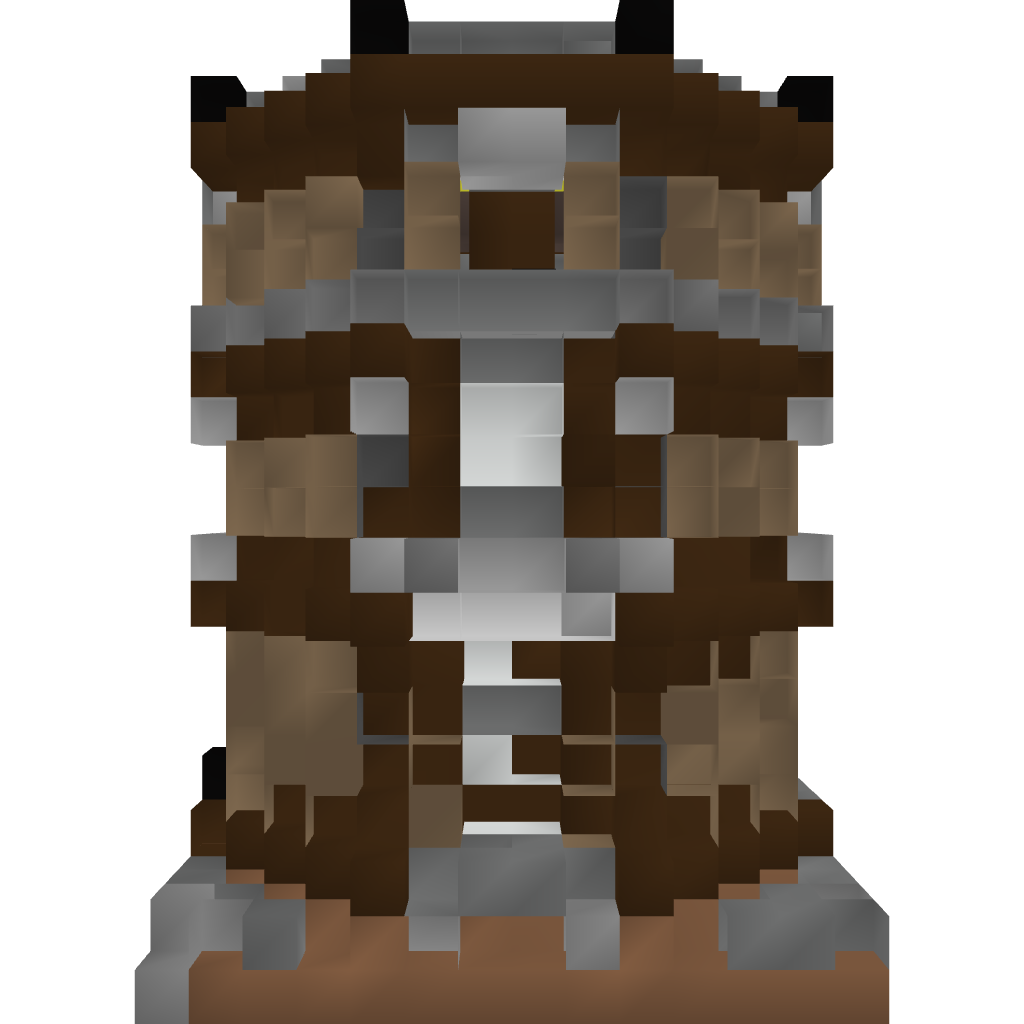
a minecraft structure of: Medium Sized Central Tower (Medieval)